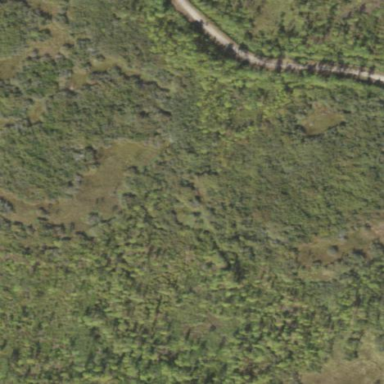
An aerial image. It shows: Marshy wetland area.